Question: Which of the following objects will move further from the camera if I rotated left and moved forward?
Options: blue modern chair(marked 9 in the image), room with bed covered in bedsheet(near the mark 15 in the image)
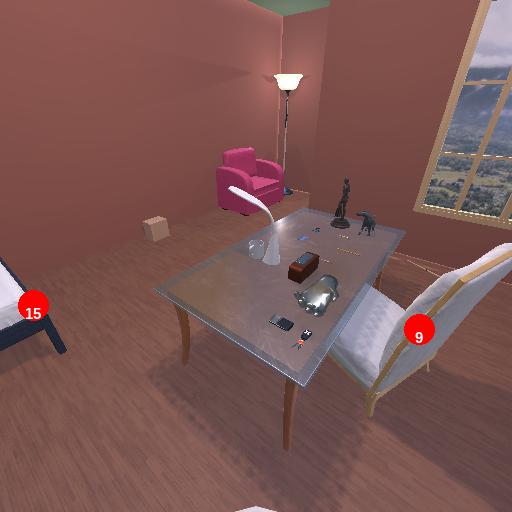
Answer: blue modern chair(marked 9 in the image)